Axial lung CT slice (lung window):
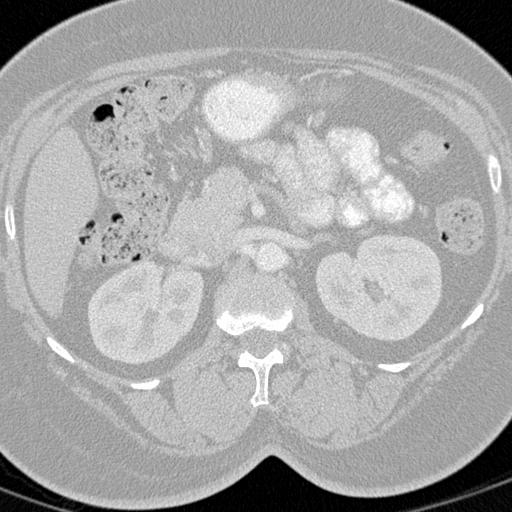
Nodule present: no